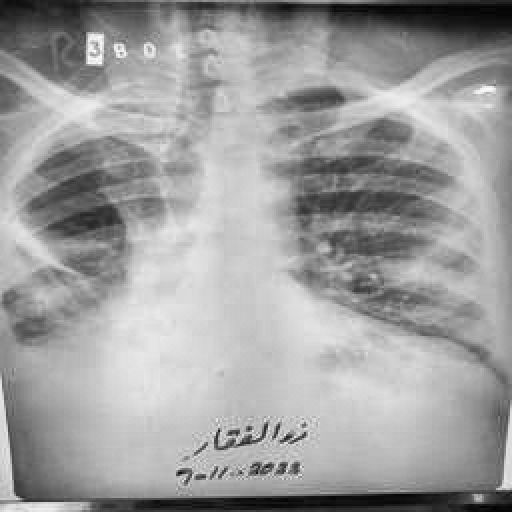
Finding: TUBERCULOSIS